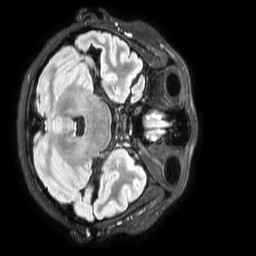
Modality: FLAIR
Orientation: axial
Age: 35
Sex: female
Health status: ill
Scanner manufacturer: philips
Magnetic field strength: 3 T
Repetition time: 4.8 s
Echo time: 0.34 s